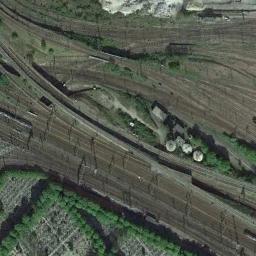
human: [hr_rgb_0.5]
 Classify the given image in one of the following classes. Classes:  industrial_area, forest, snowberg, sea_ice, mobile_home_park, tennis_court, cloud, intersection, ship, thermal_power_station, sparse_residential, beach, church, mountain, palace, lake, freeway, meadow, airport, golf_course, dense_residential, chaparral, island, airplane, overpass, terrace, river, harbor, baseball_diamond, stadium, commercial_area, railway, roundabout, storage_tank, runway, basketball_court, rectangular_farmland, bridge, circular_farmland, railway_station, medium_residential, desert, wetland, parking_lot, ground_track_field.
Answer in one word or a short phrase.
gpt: railway